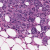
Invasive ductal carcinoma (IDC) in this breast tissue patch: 1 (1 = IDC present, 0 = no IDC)